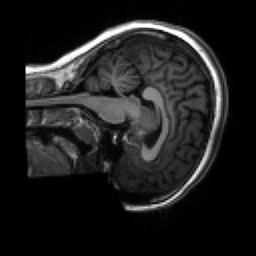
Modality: T1w
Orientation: sagittal
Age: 18
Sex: female
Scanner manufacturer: siemens
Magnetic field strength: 3 T
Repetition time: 2.3 s
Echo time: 0.00267 s